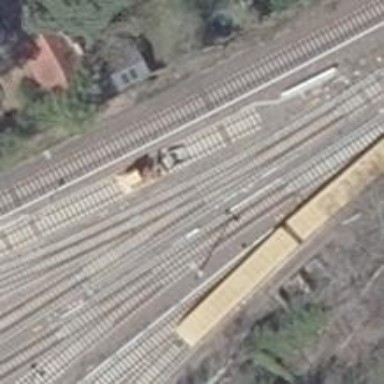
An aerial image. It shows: Yard used for service activities. There is electrified light rail track in the area.